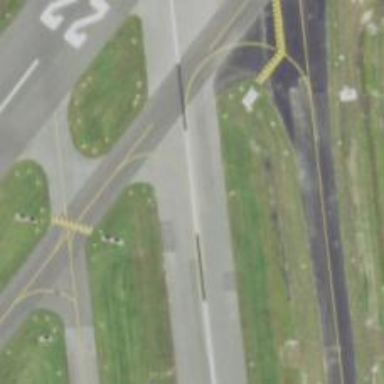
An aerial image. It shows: Asphalt runway at the airport.